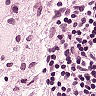
Metastatic tissue present: no